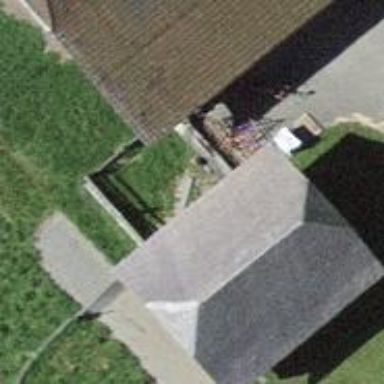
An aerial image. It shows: Barn.